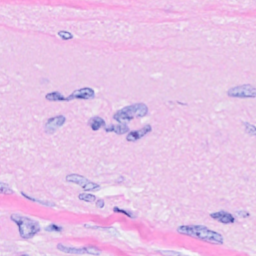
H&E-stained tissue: Breast